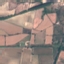
Land use / land cover: PermanentCrop